Field crop: tomato
Growth stage: 2
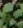
Species: solanum